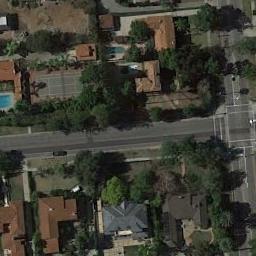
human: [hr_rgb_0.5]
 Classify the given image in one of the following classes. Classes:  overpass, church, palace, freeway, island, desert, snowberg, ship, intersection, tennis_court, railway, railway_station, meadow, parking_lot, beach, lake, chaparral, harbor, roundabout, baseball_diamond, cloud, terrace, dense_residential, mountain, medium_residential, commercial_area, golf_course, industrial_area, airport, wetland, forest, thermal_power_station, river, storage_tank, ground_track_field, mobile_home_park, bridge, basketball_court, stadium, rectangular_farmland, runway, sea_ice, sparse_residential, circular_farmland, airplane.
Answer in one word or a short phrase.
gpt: tennis_court